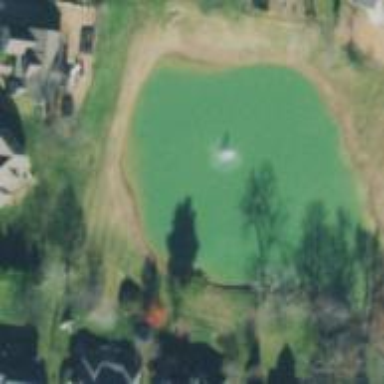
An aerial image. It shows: Pond surrounded by natural water.